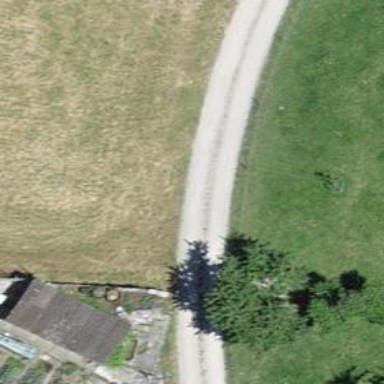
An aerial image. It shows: Gravel service road.